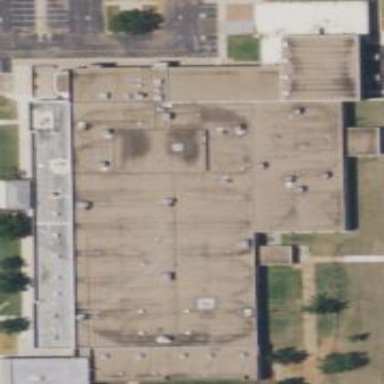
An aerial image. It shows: School building.